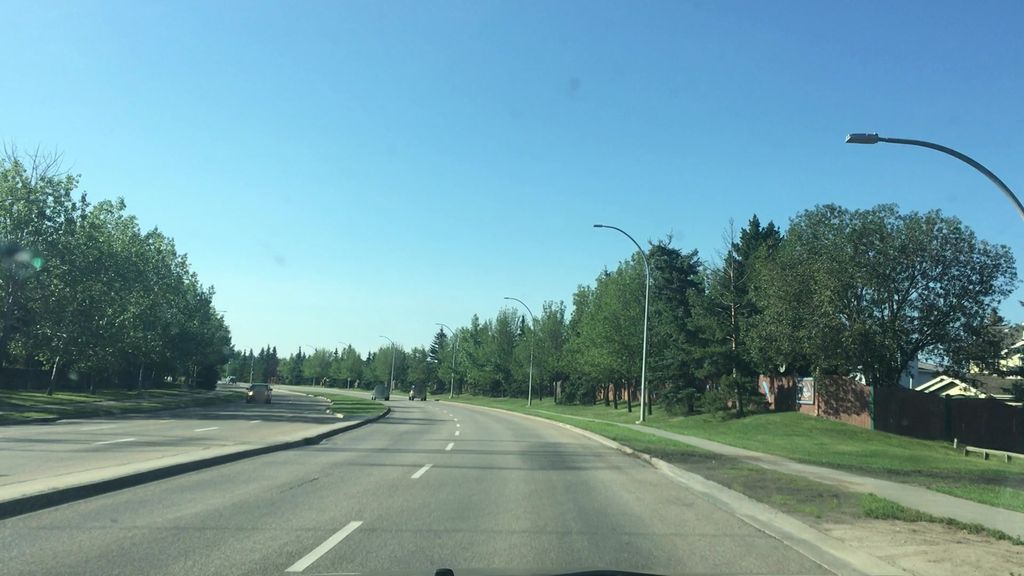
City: edmonton